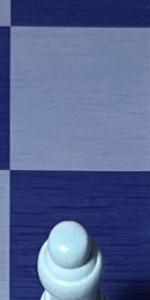
Label: Empty